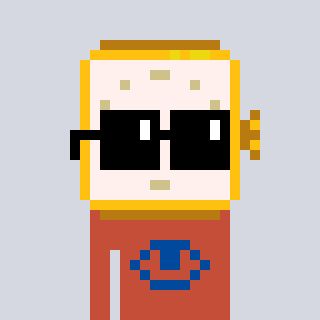
a pixel art character with square black sunglasses, a watch-shaped head and a rust-colored body on a cool background